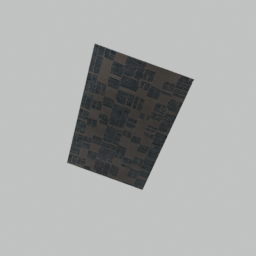
Label: decoration